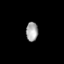
Tissue: prostate
Cell type: T cells
Senescence score: 0.3354
Nuclear area (px): 222
Mean DAPI intensity: 166